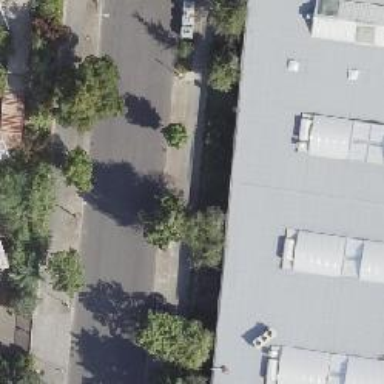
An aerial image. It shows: Broadleaved deciduous tree in parking area.